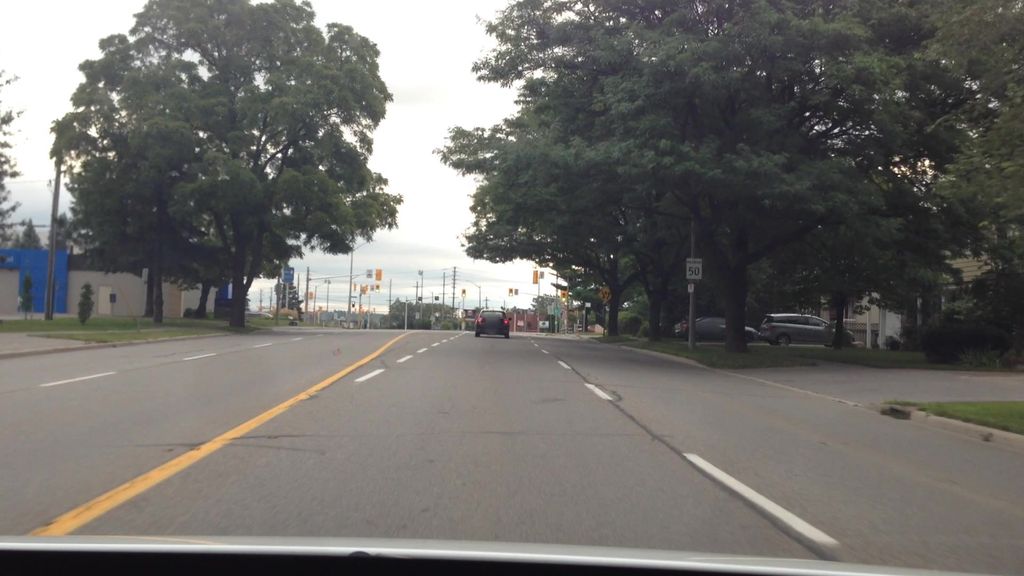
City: ottawa-gatineau